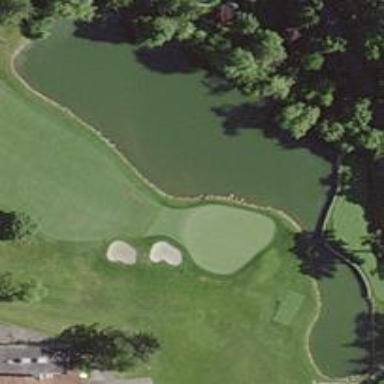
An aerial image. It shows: Scenic view of water hazard on golf course. The natural water feature adds beauty to the landscape.